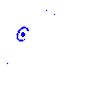
Particle: kaon